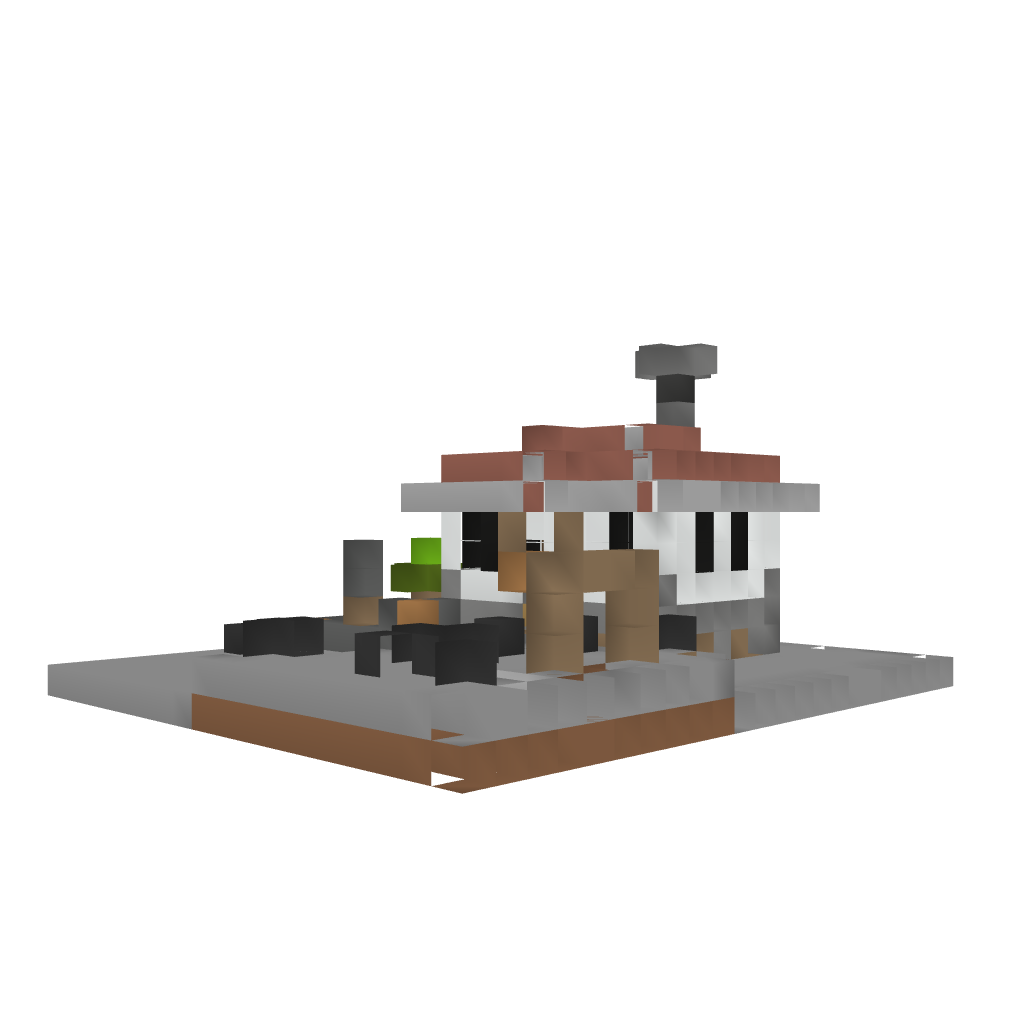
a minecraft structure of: Small Modern House